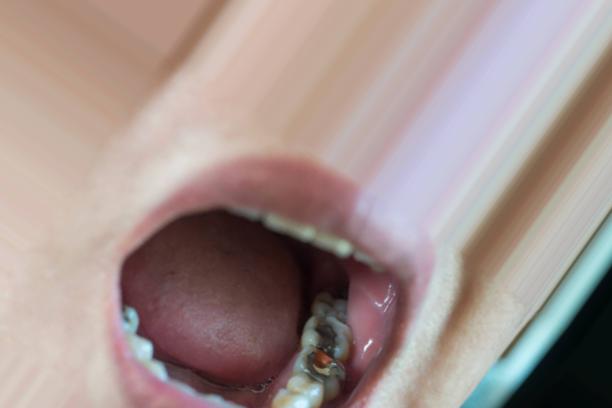
Condition: Caries